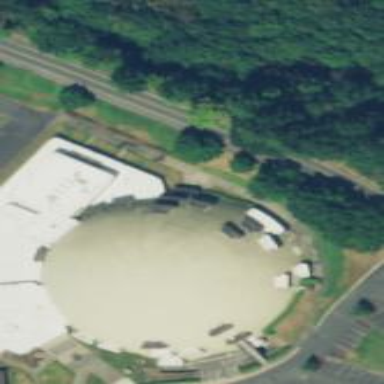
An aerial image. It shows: Part of building with white dome-shaped roof.